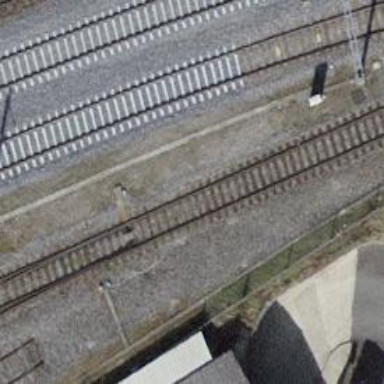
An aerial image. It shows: Railway switch.